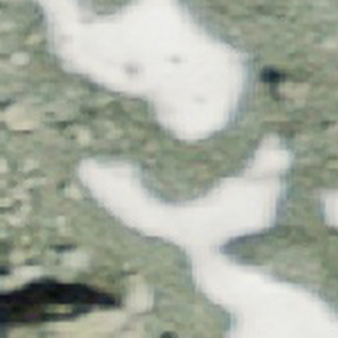
Label: other